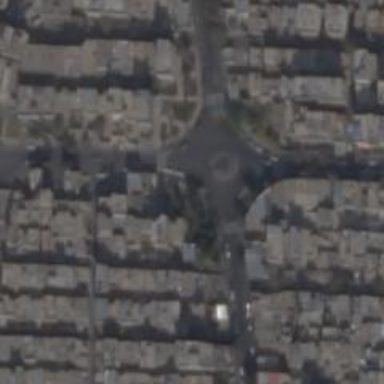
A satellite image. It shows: Secondary road leading to roundabout.